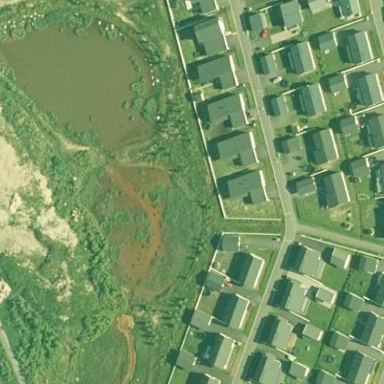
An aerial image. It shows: Pond with natural water.